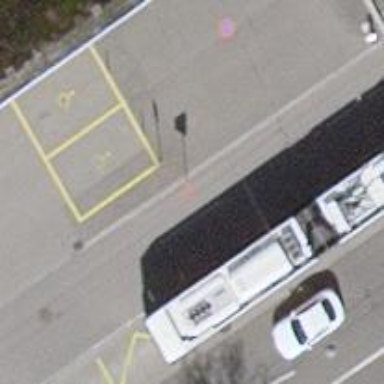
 serving as platform for public transportation."